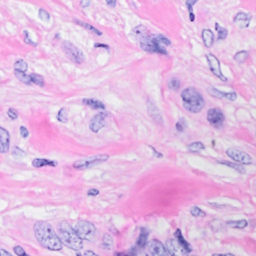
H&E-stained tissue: Breast